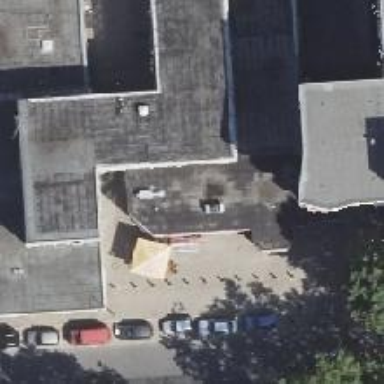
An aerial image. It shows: Fast food establishment.